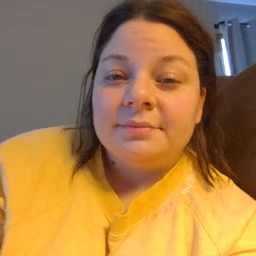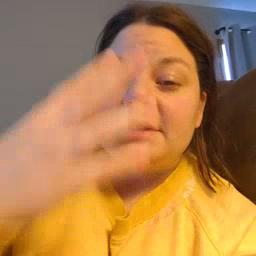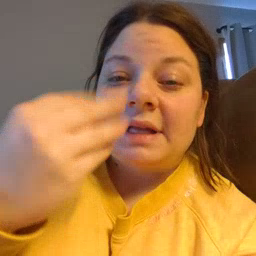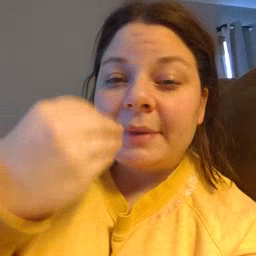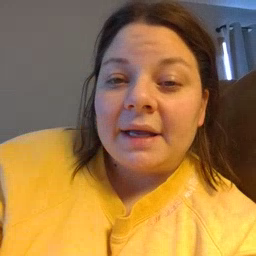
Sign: sleepy